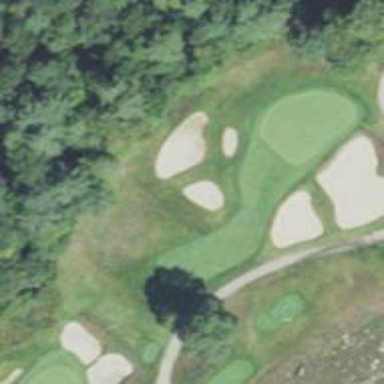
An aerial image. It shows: Rough grassy area used for golf.